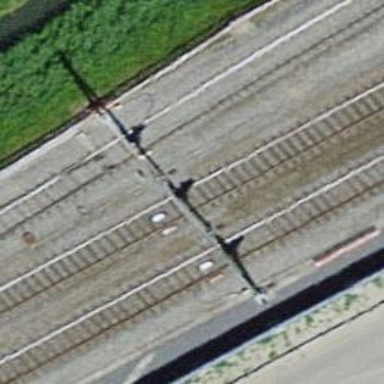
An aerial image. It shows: Railway switch.